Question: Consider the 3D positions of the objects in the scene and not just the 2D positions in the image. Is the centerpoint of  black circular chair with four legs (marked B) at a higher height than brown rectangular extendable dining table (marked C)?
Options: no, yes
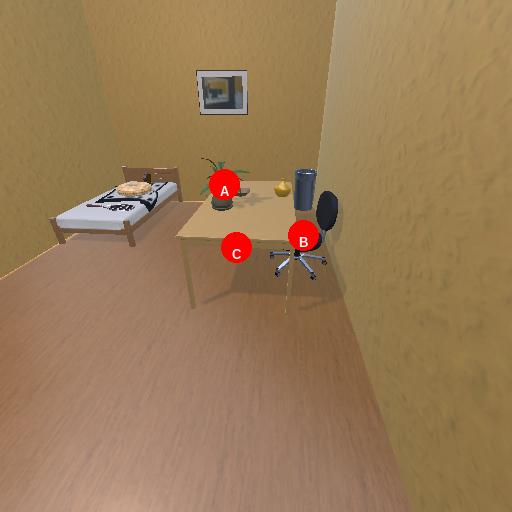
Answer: no